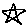
Label: star